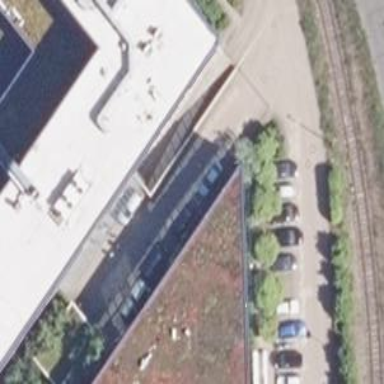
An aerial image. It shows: Parking entrance.